Question: Consider an ASP.NET MVC 2 project with VS 2010. The goal is to set the 'start URL' on run/debug using VS's built-in Cassini web server.
Entering the URL as I want to be loaded, in the typical & valid format, 'controller/action', VS 2010 gives this exception.

- -
How can you specify the start URL for an MVC 2 project?
- -
I was using the wrong field in the startup options. What was needed was the "" field with the relative URL, and not Start URL.
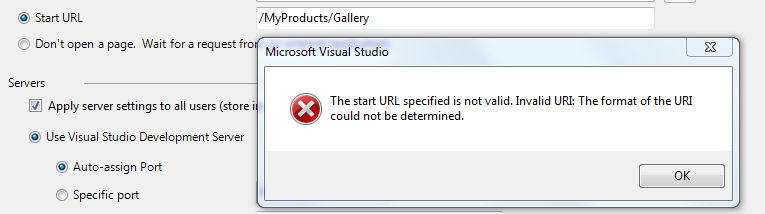
Answer: Start URL has to be a fully qualified URL and is not really used that often. It's meant for testing web services by opening a page that will call into the service, but isn't part of the application itself.
If you're just looking to start on a certain page of your application, which it sounds like you want, then use the "Specific Page" field, and enter your relative URL.
<URL>